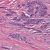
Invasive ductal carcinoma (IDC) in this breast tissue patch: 1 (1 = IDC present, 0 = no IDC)